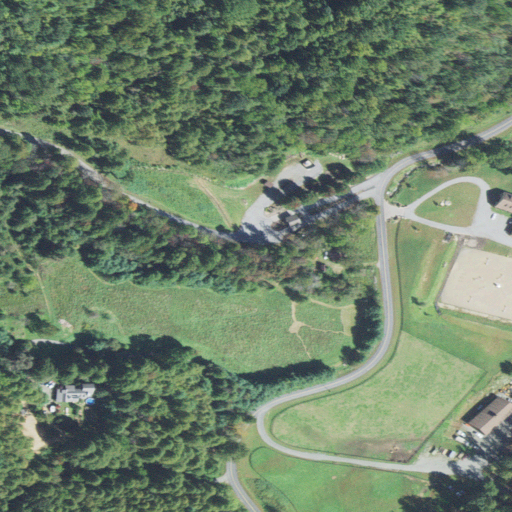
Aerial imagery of valley in North Carolina named Stevens Cove containing deciduous forest, pasture, open development, low intensity development, barren land, and medium intensity development